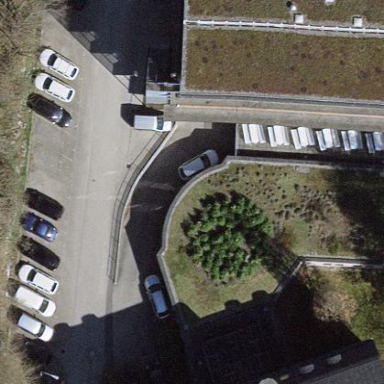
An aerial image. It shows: Government office building.